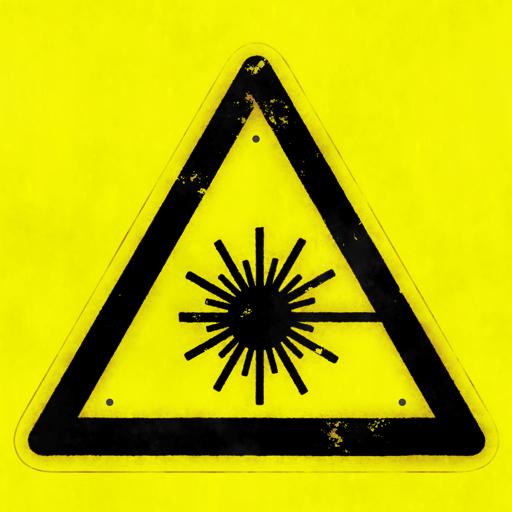
Tags: black danger laser sign warning yellow